Question: I have a menu in ASP.NET which looks like the image below:

I have created that menu dynamically. Here is the C# code:
'''
private void GetMenuItems()
{
string cs = ConfigurationManager.ConnectionStrings["DBCS"].ConnectionString;
SqlConnection con = new SqlConnection(cs);
SqlDataAdapter da = new SqlDataAdapter("spGetMenuData", con);
DataSet ds = new DataSet();
da.Fill(ds);
foreach (DataRow dr in ds.Tables[0].Rows)
{
if (dr["ParentID"].ToString().Trim() == "")
{
MenuItem item = new MenuItem();
item.Text = dr["MenuItemName"].ToString();
//item.NavigateUrl = dr["NavigateUrl"].ToString();
item.Value = dr["NavigateUrl"].ToString();
//item.ToolTip = dr["MenuItemID"].ToString();
foreach (DataRow drChild in ds.Tables[0].Rows)
{
if (drChild["ParentID"].ToString() == dr["MenuItemID"].ToString())
{
GetChildItems(ds, drChild, item);
}
}
Menu1.Items.Add(item);
}
}
}
private static void GetChildItems(DataSet ds, DataRow dr, MenuItem item)
{
MenuItem childItem = new MenuItem();
childItem.Text = dr["MenuItemName"].ToString();
//childItem.NavigateUrl = dr["NavigateUrl"].ToString();
childItem.Value = dr["NavigateUrl"].ToString();
//childItem.ToolTip = dr["MenuItemID"].ToString();
foreach (DataRow drChild in ds.Tables[0].Rows)
{
if (drChild["ParentID"].ToString() == dr["MenuItemID"].ToString())
{
GetChildItems(ds, drChild, childItem);
}
}
item.ChildItems.Add(childItem);
}
'''
I call the above 'GetMenuItems()' method in the 'Page_Load' event with 'IsPostBack = false'.
Now I have OnMenuItemClick as follows:
'''
protected void Menu1_MenuItemClick(object sender, MenuEventArgs e)
{
Session["SelectedMenuItemName"] = e.Item.Text;
Response.Redirect(e.Item.Value);
}
'''
Now, suppose I click the mouse as shown in the image above, when I check 'e.Item.Text', I get "Laptop" which is the first item on that same level. In a similar fashion if I select any Item under Electronics, I get 'e.Item.Text = "Laptop"'. I have also tried 'Menu1.SelectedItem.Text' but still I get the same problem.
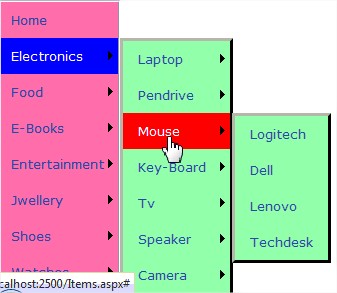
Answer: I think the problem MenuItem's Value Property.
I mean don't store your NavigateUrl in MenuItem's Value Property.
And then just try to run your project and I am sure that you will get the desired value in 'e.Item.Text'.
Still if you have any problems then feel free to comment here.
Thanks.